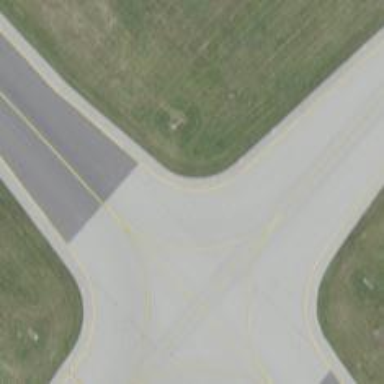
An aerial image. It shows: Image of taxiway at airport.